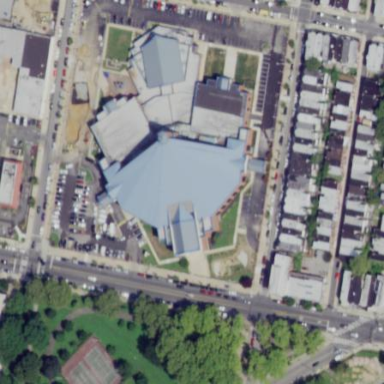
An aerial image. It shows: Church which also serves as food bank.